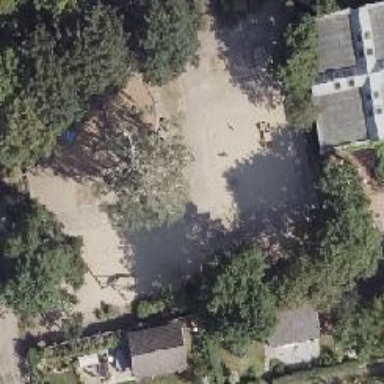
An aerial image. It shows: Springy playground.